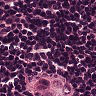
Metastatic tissue present: yes